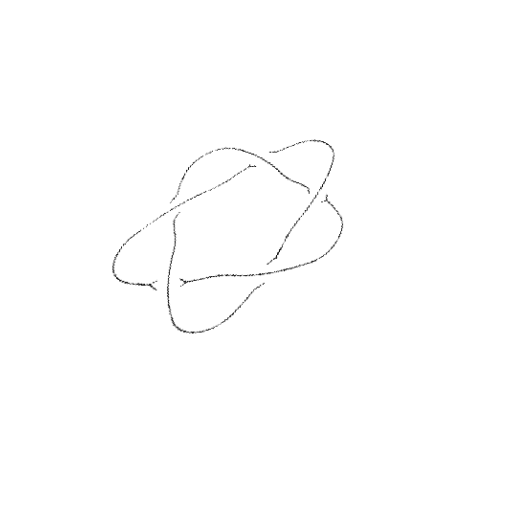
Crossing number: 5